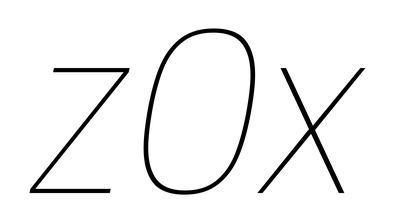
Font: Poppins-ThinItalic